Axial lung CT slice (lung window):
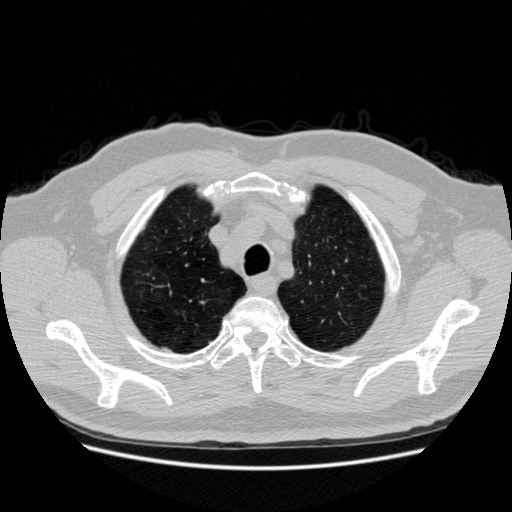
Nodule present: no